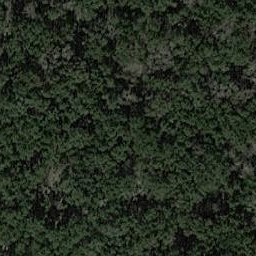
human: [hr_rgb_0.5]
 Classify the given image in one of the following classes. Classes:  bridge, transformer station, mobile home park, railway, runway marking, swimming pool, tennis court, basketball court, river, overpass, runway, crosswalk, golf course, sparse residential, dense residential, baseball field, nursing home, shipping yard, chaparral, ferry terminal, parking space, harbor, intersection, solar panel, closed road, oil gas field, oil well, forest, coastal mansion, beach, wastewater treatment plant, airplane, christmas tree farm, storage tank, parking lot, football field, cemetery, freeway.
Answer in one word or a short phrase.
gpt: forest